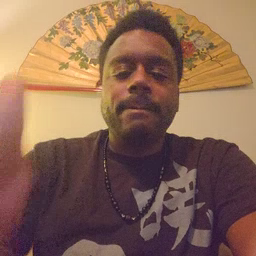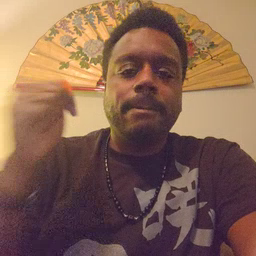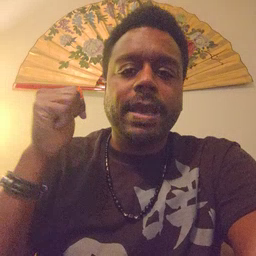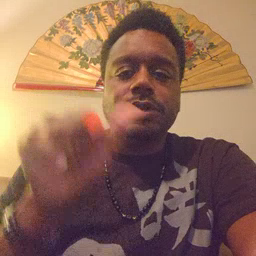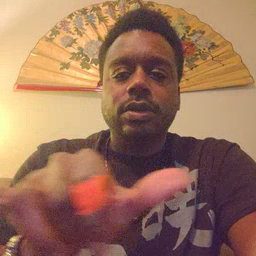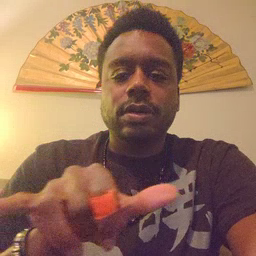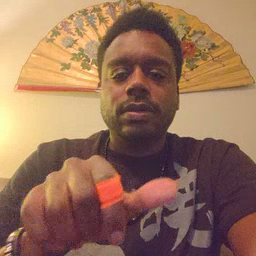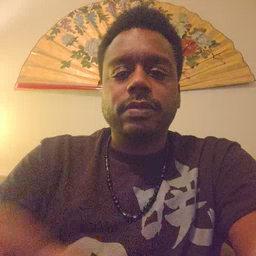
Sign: backyard